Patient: sex M, age 26
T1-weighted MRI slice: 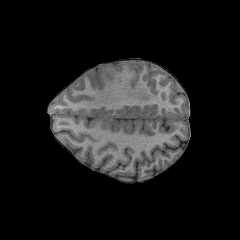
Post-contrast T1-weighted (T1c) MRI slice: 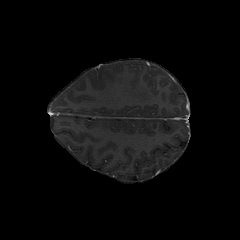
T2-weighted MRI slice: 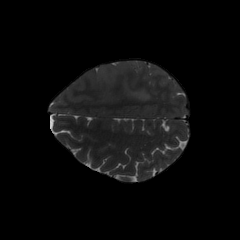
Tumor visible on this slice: yes
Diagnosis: Astrocytoma, IDH-mutant
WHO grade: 3